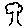
Label: tree